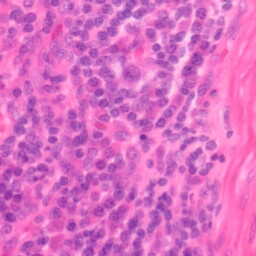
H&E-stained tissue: Colon